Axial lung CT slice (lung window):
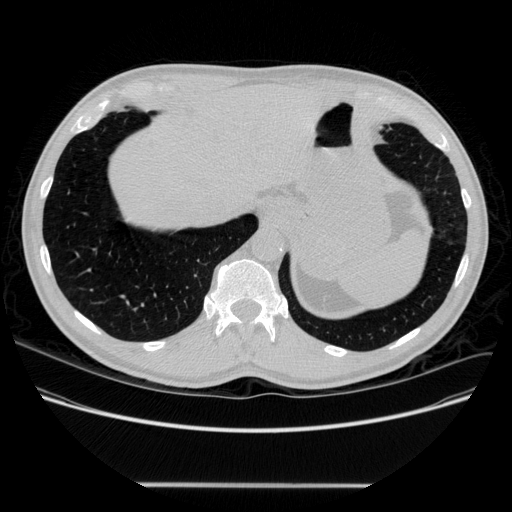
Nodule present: no